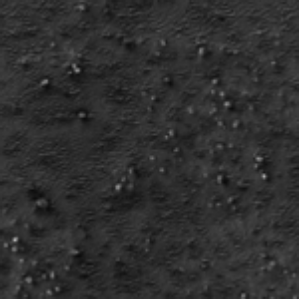
Label: frost